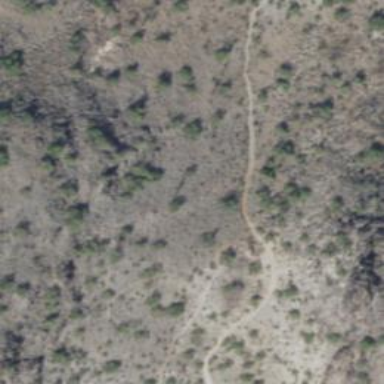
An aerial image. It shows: Hiking trail path.